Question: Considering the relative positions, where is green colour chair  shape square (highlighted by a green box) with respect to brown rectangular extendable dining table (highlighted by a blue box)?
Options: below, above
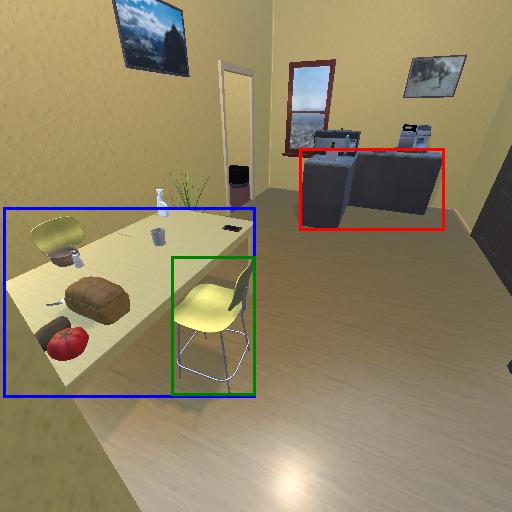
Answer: below